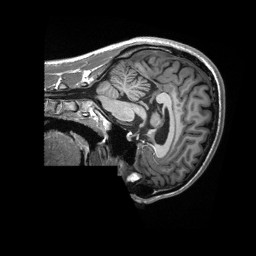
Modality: T1w
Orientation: sagittal
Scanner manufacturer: siemens
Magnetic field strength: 3 T
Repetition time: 2.3 s
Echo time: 0.00232 s